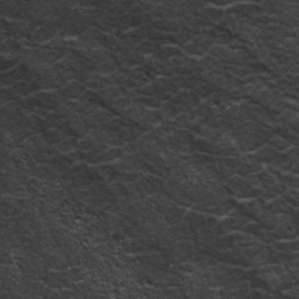
Label: frost